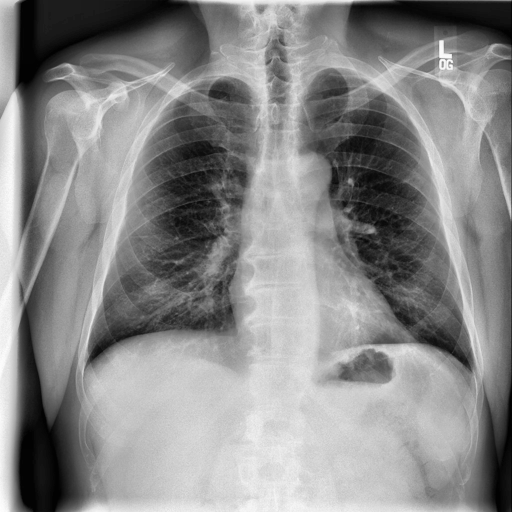
Finding: NORMAL